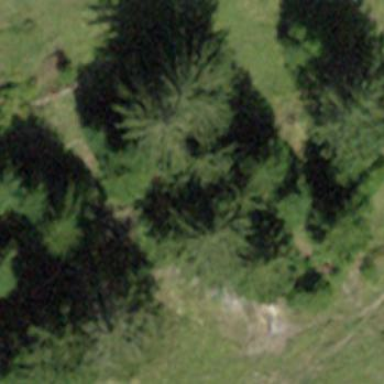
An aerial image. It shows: Forest area.